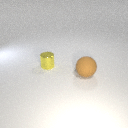
large brown rubber sphere in front of small yellow metal cylinder